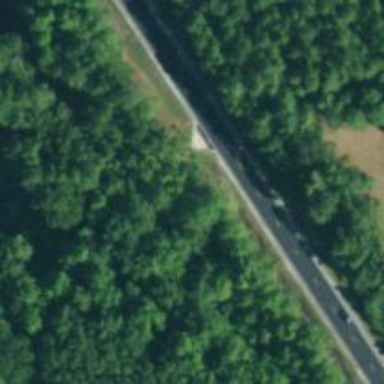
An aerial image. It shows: Asphalt road designated as trunk highway.